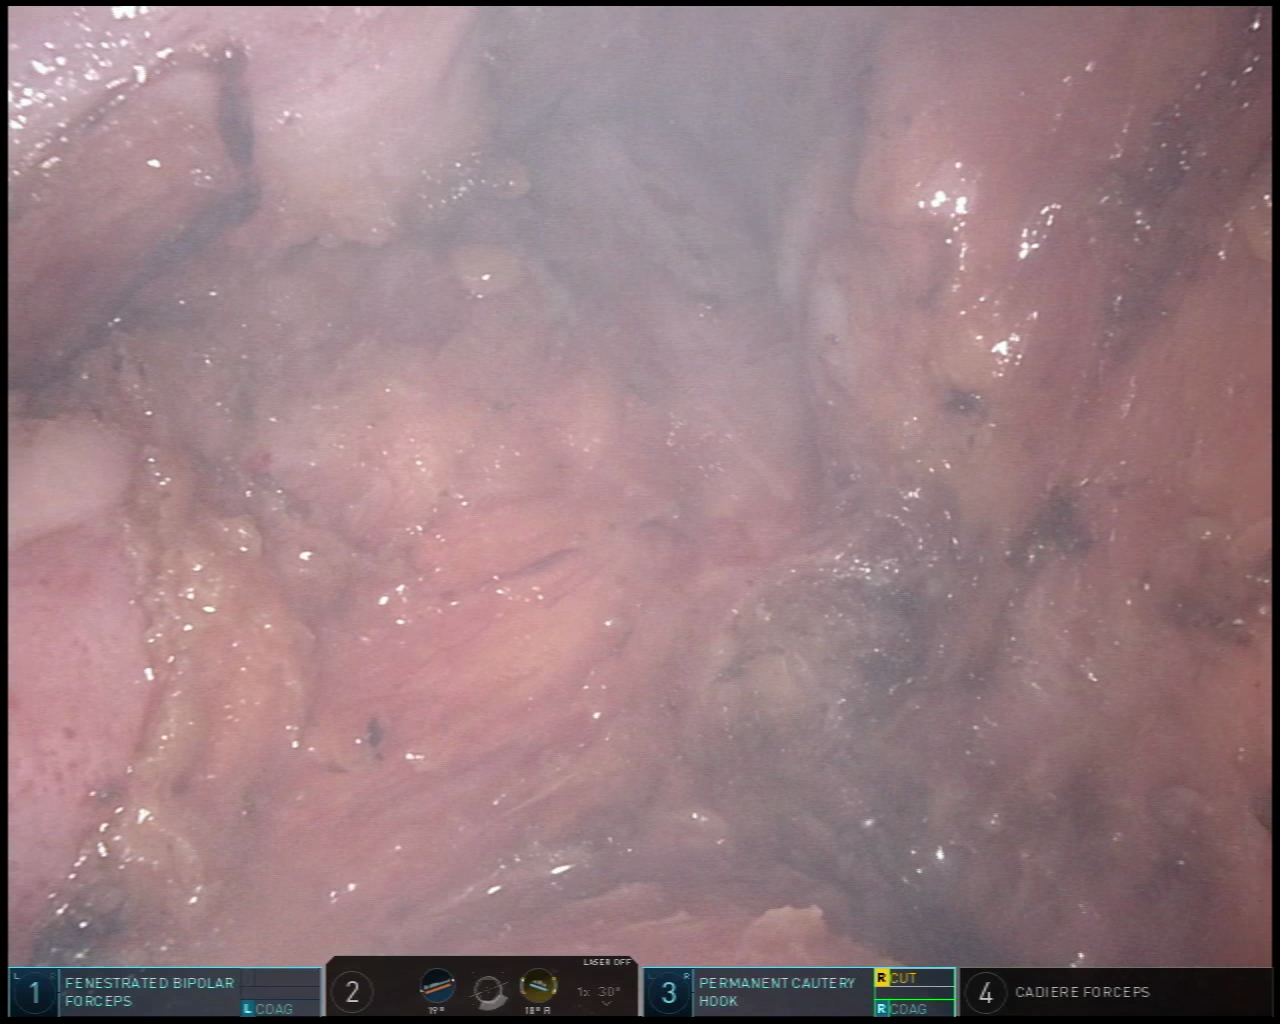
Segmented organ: vesicular_glands
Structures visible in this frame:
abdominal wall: no
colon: no
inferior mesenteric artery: no
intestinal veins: no
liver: no
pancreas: no
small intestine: no
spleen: no
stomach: no
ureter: no
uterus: no
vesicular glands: yes